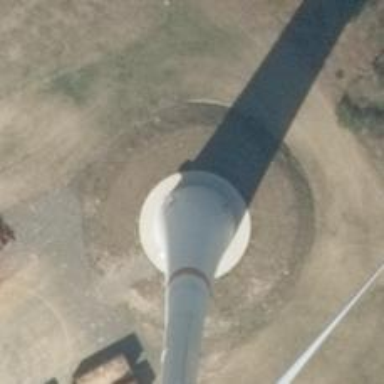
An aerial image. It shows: Wind generator is in the picture.